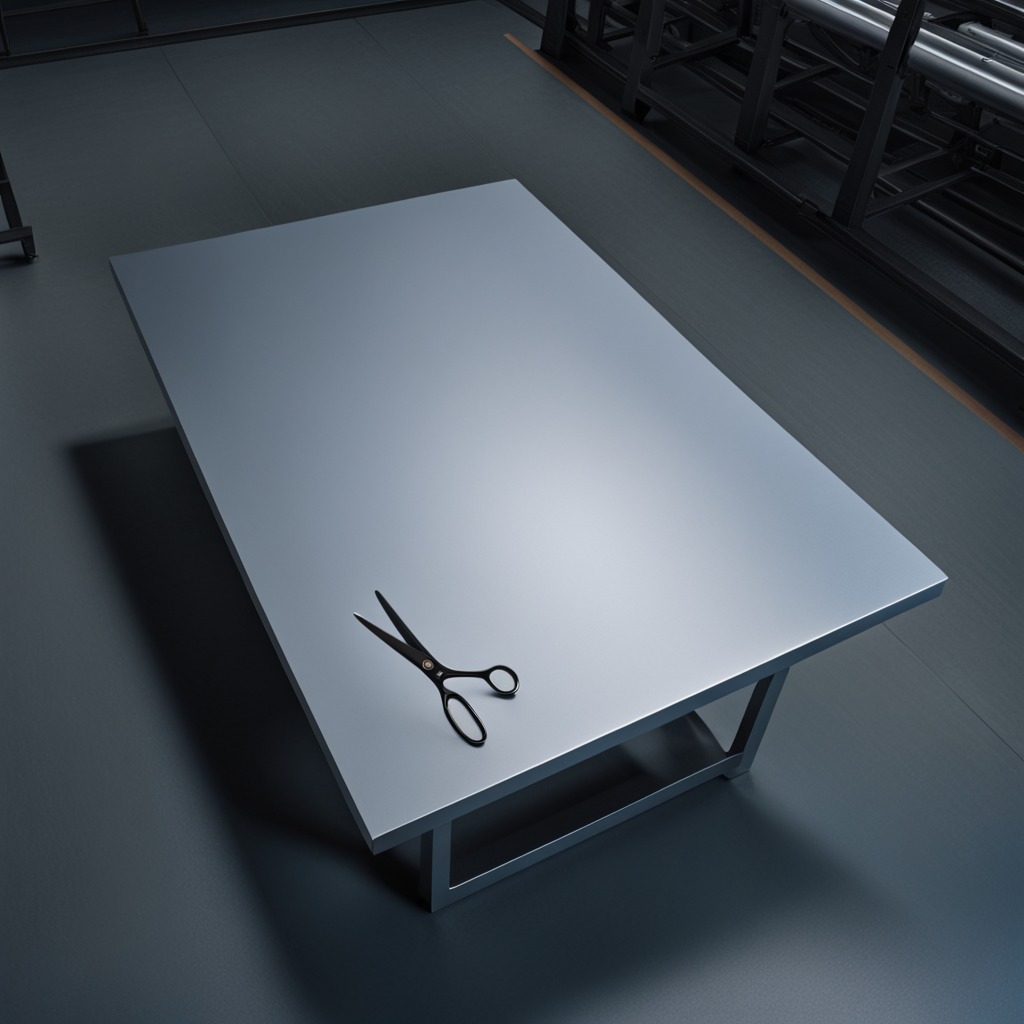
A scissor lies on the clean empty table in the basement in the evening.